Question: I have a button like so...

Sorry if it looks dark but as you can see, I have set the height and width to wrap content but the scaletype is not fitxy so there is still "button excess" if you will.
Is there any way to remove this?
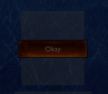
Answer: use an 'ImageButton' and set the background of it to transparent like this : 'android:background="@android:color/transparent"'
'''
<ImageButton
android:id="@+id/btn"
android:layout_width="wrap_content"
android:layout_height="wrap_content"
android:background="@android:color/transparent"
android:src="@drawable/btn_login" />
'''